Question: What type of radio?
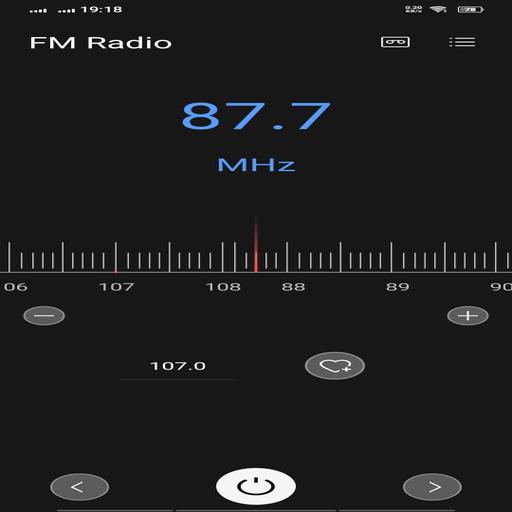
Answer: FM Radio